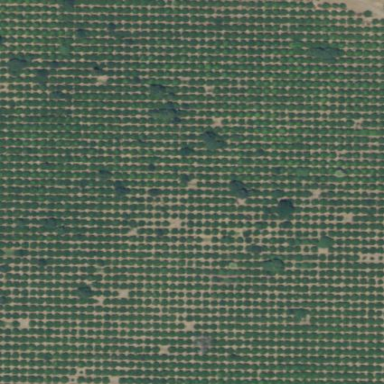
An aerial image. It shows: Orchard.